Field crop: maize
Growth stage: 2
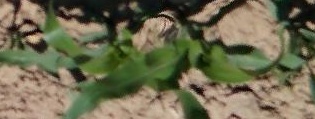
Species: maize